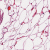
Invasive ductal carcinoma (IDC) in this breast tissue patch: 0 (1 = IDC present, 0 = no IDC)